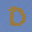
Label: 0